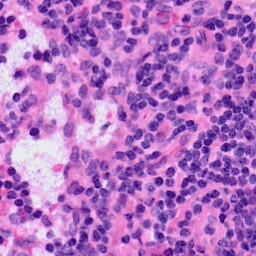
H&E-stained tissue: LymphNode